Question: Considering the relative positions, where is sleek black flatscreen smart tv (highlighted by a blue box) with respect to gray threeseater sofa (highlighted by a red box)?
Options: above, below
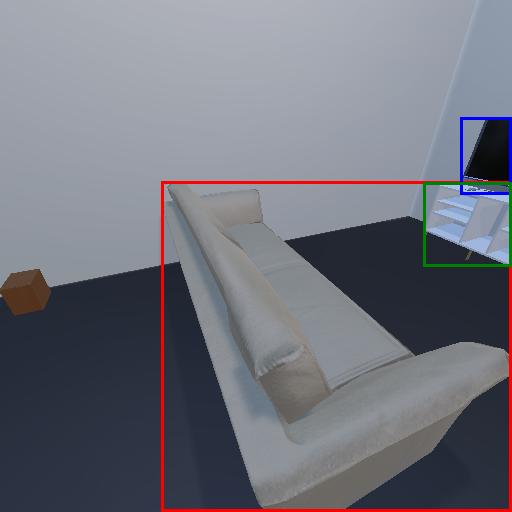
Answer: above